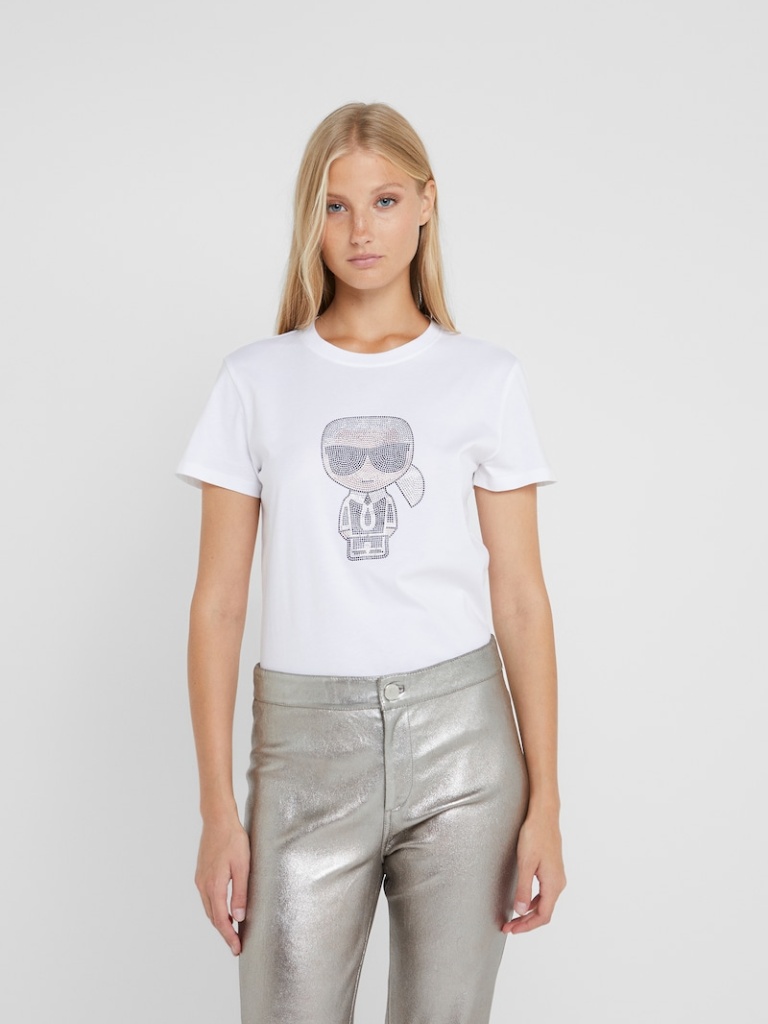
cotton tight short sleeve hip length Fully Tucked in crew t-shirt